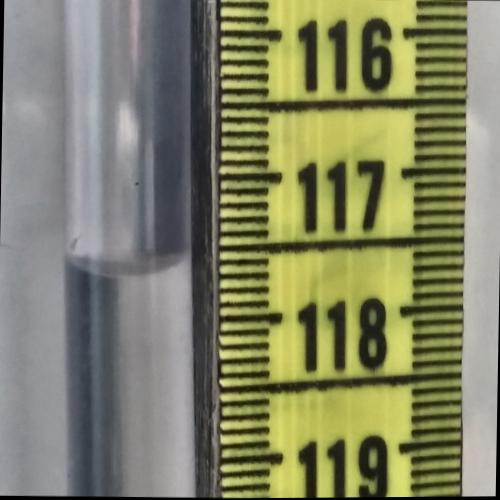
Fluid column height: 117.6 cm